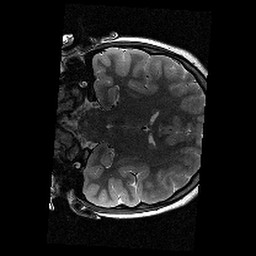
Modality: T2w
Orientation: coronal
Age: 12
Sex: female
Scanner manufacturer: siemens
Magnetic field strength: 3 T
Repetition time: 9.23 s
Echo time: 0.067 s